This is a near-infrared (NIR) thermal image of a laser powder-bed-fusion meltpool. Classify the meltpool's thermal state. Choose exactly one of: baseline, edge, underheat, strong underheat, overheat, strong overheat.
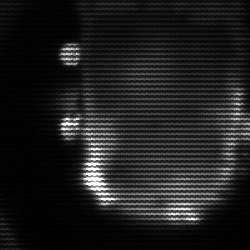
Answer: baseline